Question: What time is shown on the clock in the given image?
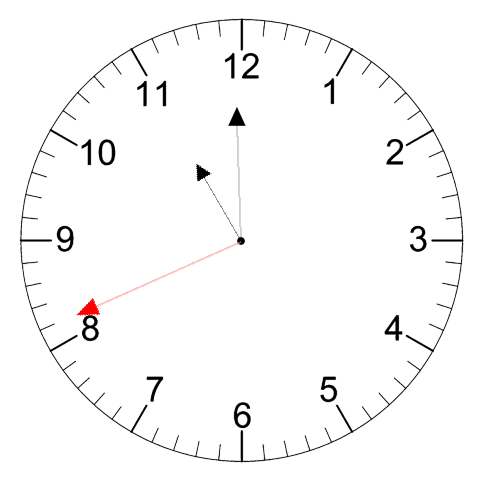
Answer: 10:59:41